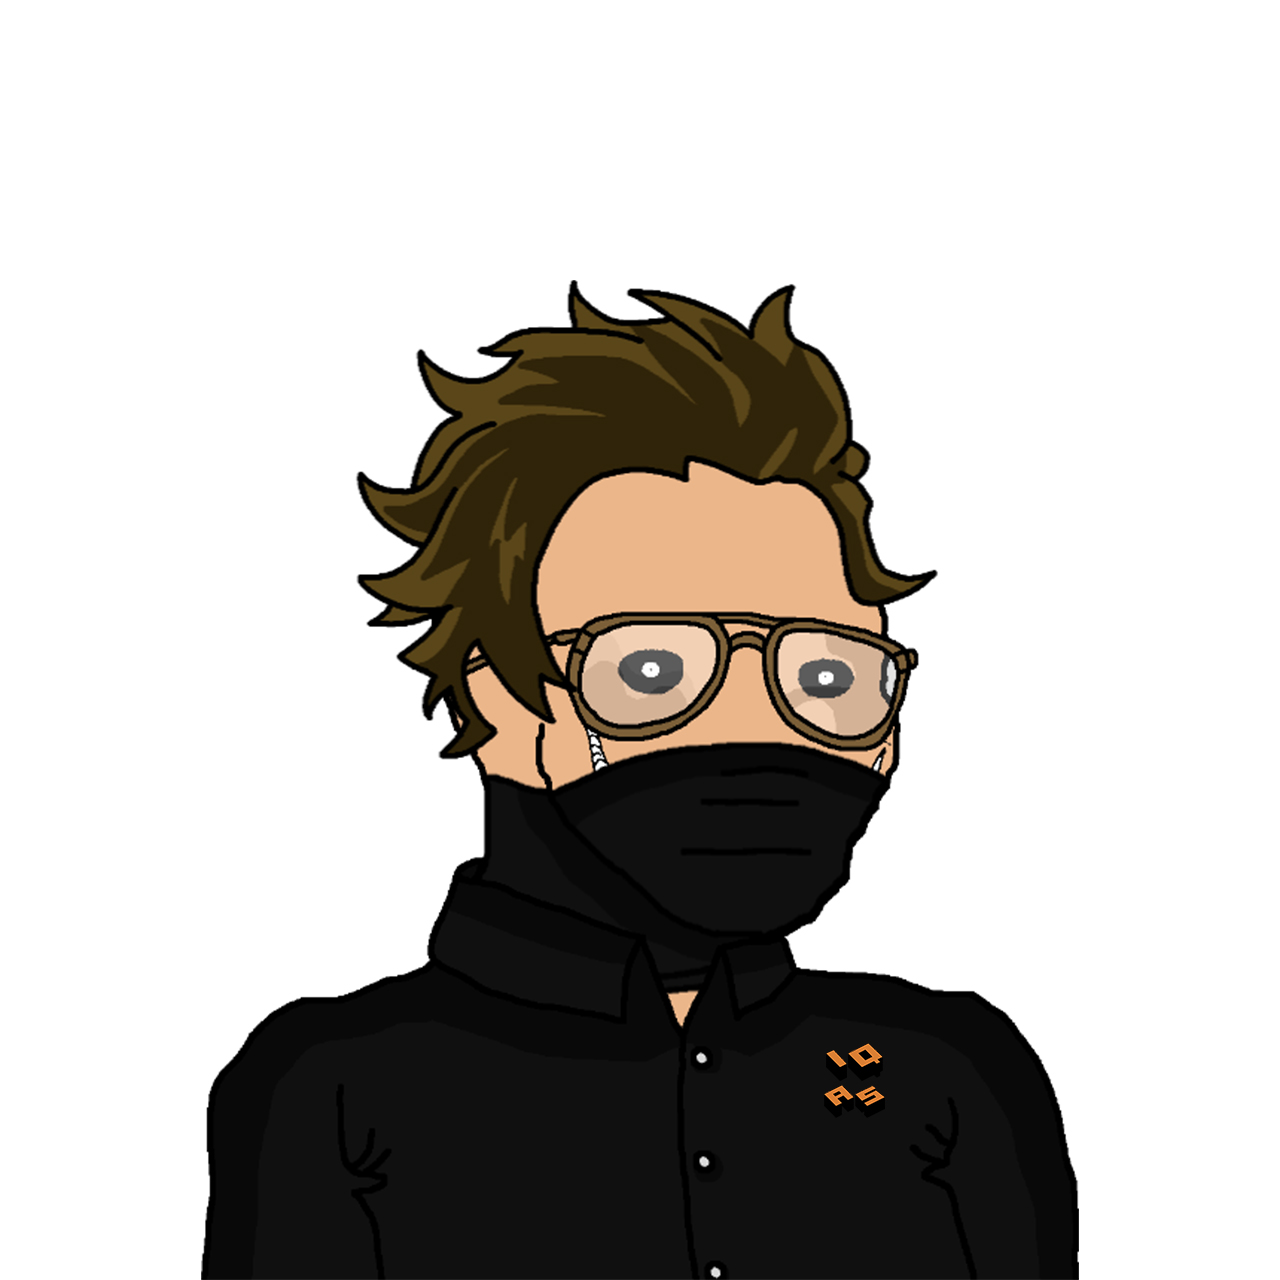
Label: 5_Oomer